Question: I am using bootbox.js to display 2 controls in a modal:
- -
This is what I have so far in my script section in my view:
'''
$('#uploadActivity').on('click', function() {
var dialogHtml = '<form action="/Home/Load" enctype="multipart/form-data" method="post" id="frmSubmitActivity">';
dialogHtml += '<input type="file" name="GarminActivity"/>';
dialogHtml += '<div class="text-right"><button class="btn btn-primary has-spinner" type="submit"><i class="glyphicon glyphicon-upload"></i>';
dialogHtml += '<span class="spinner"><i class="icon-spin icon-refresh"></i></span> @Resources.Upload</button></div>';
bootbox.dialog({ message: dialogHtml, title: '@Resources.UploadActivity' });
});
'''
AS you can see, the user presses a button and the modal is displayed. And here are my questions:
1) If I present the button in the modal as disabled, how do I enable it when the users picks a file?
2) As you can see on my custom dialogHTML there is some spinner functionality, that is, when submiting a form a spinner icon is displayed in the button and disables all controls on form, this behaviour is on a javascript file that is referenced, but none of this happens. This is how (is working on other forms:
'''
$("[type=submit]").on('click', function () {
var btn = $(this);
var form = $(this).closest('form');
if ($(form).valid()) {
$(form).find('input, textarea, button, select').prop('readonly', 'readonly');
$(btn).toggleClass('active');
$(btn).attr("disabled", "disabled");
$(form).submit();
}
'''
});
I have been struggling for 5 days and I can't make it work. Any ideas?

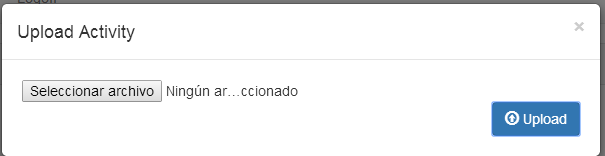
Answer: Try
<URL>
Attach event handler to document instead of '[type=submit]' as it will be generated dynamically so it is not present at DOM ready so no event handler is attached to it.
And make sure sure you put this code in DOM ready .
'''
$(document).on('click', '[type=submit]', function (e) {
e.preventDefault(); //stop form submission
var btn = $(this),
form = $(this).closest('form');
if (form.valid()) {
form.find('input, textarea, button, select').prop('readonly', true);
btn.toggleClass('active');
btn.prop("disabled", true);
form.submit();
}
});
'''
<URL>
To enable button on file selection .
'''
$(document).on('change', '[type=file][name=GarminActivity]', function () {
var btn = $(this).closest('form').find('[type=submit]');
btn.prop("disabled", false);
});
'''